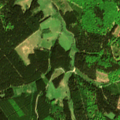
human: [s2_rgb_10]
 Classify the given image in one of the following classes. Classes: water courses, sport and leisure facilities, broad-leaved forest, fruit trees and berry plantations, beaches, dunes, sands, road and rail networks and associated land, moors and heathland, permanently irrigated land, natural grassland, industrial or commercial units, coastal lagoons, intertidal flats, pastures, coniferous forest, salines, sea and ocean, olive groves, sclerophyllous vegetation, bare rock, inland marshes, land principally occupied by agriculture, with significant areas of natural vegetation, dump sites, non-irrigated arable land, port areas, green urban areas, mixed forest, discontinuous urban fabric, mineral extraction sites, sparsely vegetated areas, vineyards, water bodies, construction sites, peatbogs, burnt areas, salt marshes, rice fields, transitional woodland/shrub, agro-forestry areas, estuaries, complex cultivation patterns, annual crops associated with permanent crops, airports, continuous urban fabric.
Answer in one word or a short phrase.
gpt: land principally occupied by agriculture, with significant areas of natural vegetation, coniferous forest, mixed forest